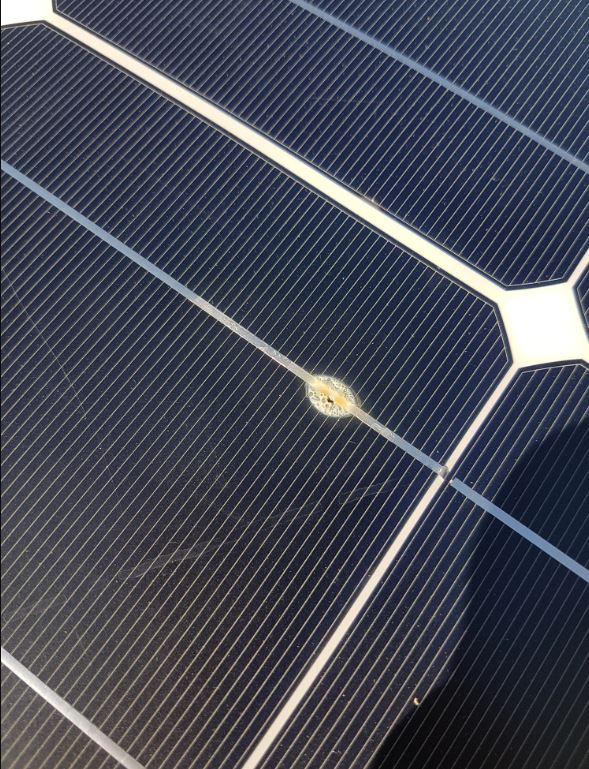
Label: Electrical-damage